Question: I don't know how I had two virtual machines in Windows Azure, one application server that was stopped and one running database server, and all of a sudden, the machines no longer exist.

I have these questions:
1. is there a way to restore the machines?
2. if not is there a way to delete the storage?
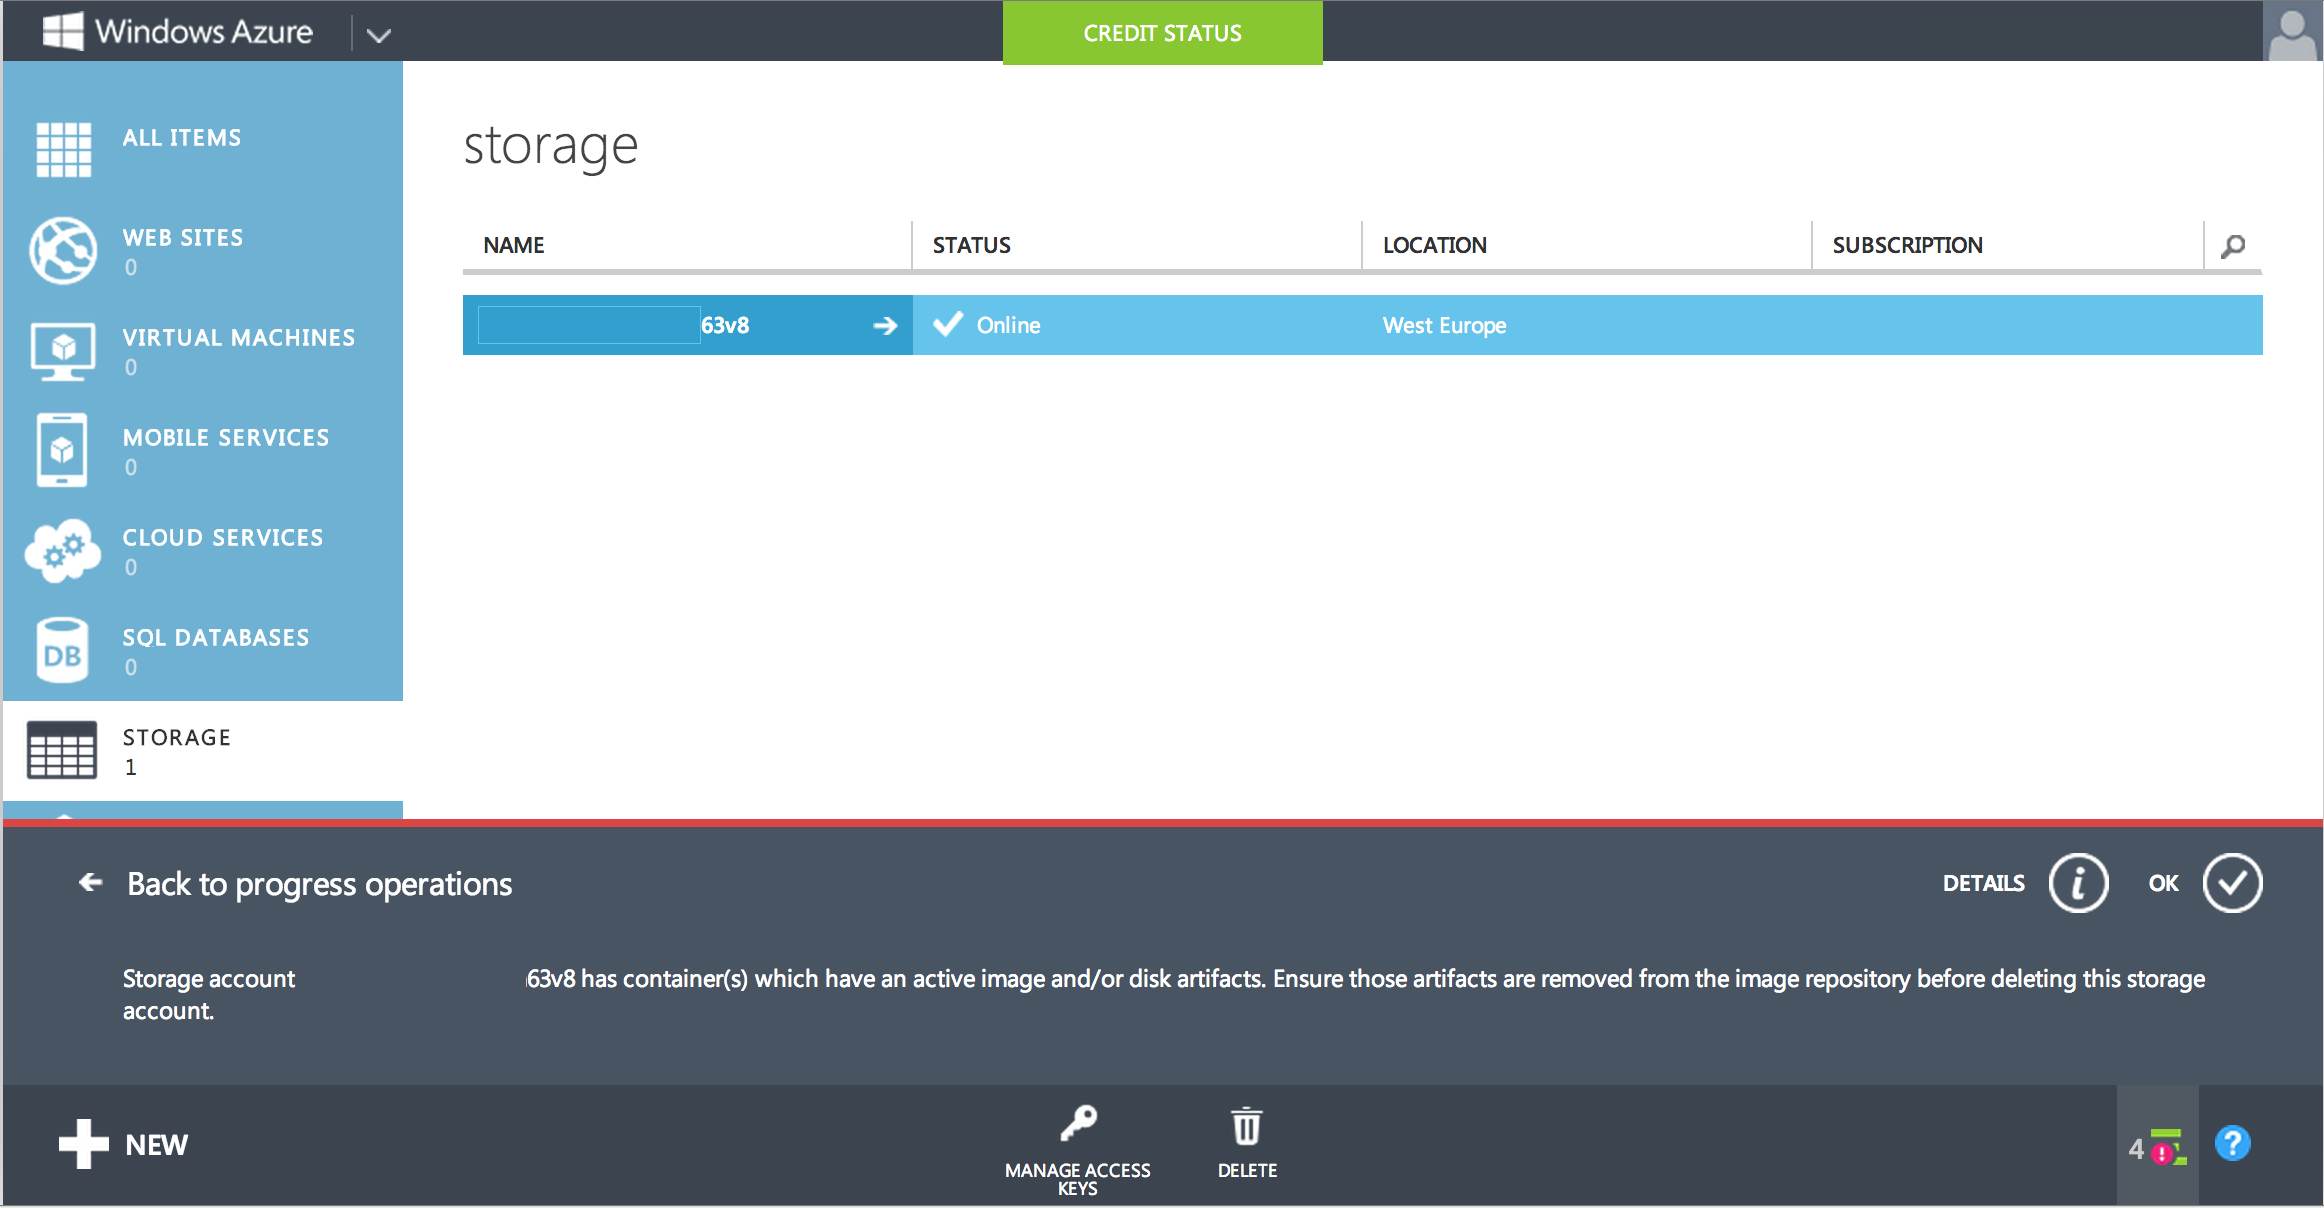
Answer: You can delete the storage with the help of steps specified in the below post
<URL>